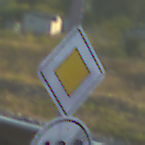
Verkehrszeichen: Vorfahrtsstrasse
Zusatzzeichen unten: EndeGeschwindigkeit100
Umgebung: Outdoor, RoadRail
Tageszeit: SunriseSunset
Wetter: Clear
Licht: Natural
Jahreszeit: NotSpecified
Kontrast: HighContrast